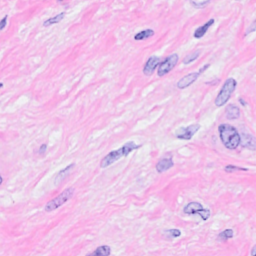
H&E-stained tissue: Breast